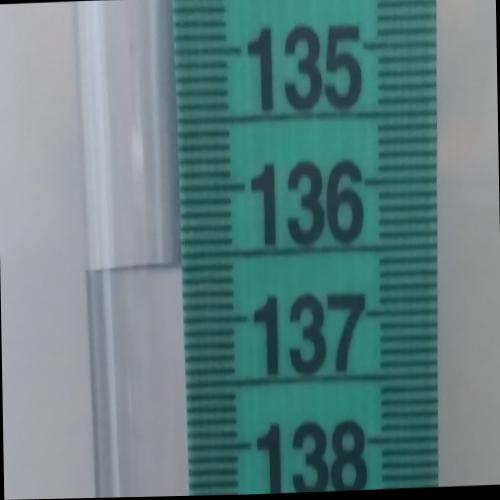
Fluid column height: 136.6 cm